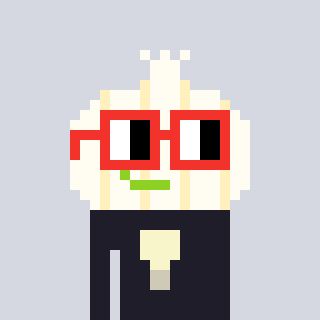
a pixel art character with square red glasses, a garlic-shaped head and a grayscale-colored body on a cool background